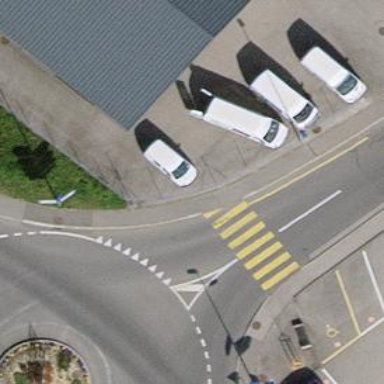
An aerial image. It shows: Zebra crossing on the road.